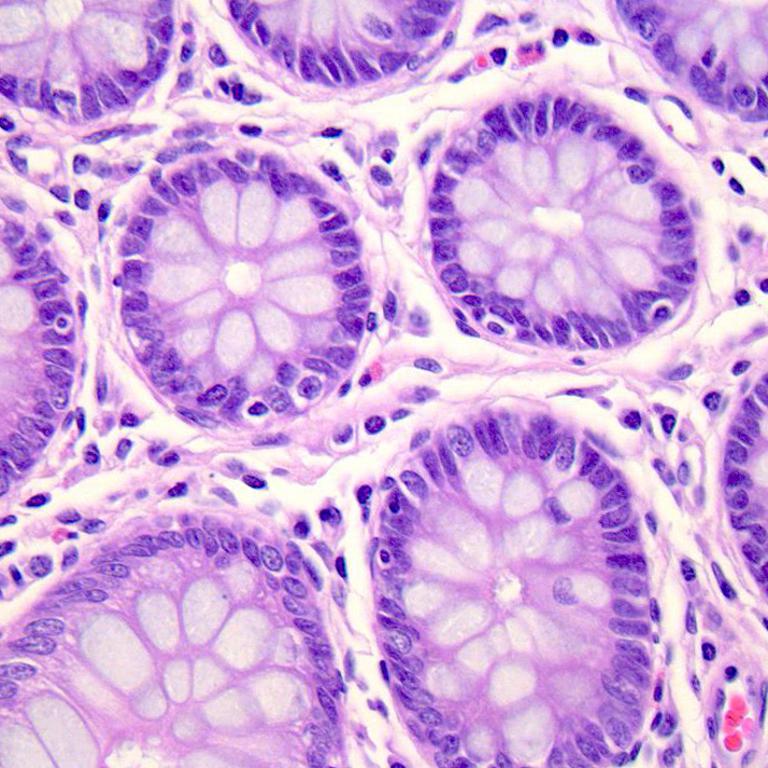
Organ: colon
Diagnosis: benign